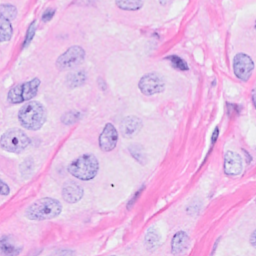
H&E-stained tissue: Breast